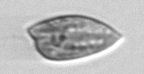
Label: Prorocentrum_dentatum